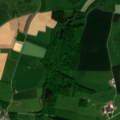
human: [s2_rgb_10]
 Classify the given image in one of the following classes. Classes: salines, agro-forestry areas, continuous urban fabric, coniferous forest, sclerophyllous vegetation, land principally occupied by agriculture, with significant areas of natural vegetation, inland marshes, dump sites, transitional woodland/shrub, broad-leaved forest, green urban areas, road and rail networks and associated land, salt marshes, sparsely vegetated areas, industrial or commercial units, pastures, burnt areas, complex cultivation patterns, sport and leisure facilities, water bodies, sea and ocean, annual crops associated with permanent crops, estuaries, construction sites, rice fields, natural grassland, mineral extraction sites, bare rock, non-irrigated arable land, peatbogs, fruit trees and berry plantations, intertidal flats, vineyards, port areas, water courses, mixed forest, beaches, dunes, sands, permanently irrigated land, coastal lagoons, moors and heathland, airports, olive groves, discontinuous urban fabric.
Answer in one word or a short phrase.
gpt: discontinuous urban fabric, non-irrigated arable land, pastures, complex cultivation patterns